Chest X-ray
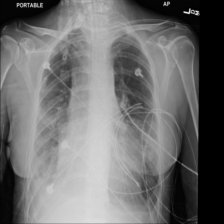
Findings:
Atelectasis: negative
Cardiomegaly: negative
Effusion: positive
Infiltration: negative
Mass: negative
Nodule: negative
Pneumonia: negative
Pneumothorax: negative
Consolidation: negative
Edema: negative
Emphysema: negative
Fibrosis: negative
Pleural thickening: negative
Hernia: negative